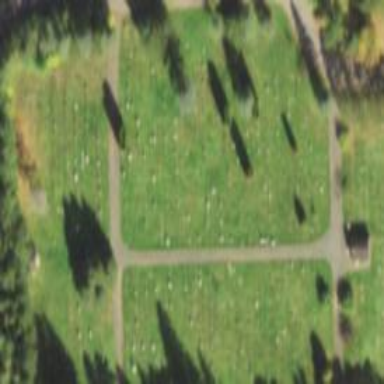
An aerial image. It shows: Cemetery.